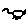
Label: cat